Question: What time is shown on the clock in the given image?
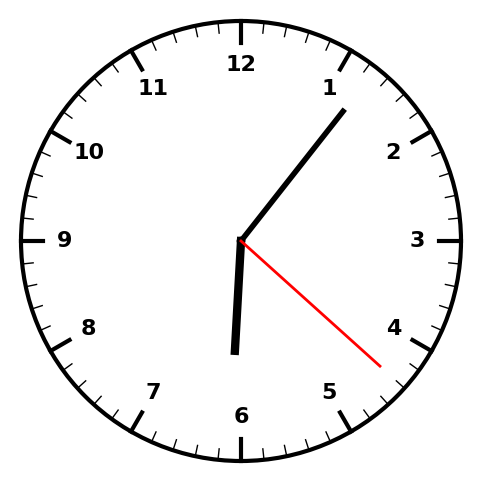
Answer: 06:06:22